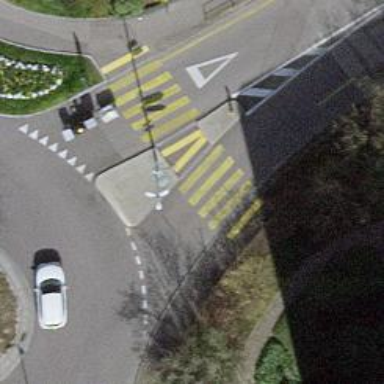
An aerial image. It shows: Kerb serving as barrier.